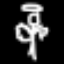
Label: angel